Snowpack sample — Buffalo Mountain, Silverthorne, Colorado, USA (1/25/25, 10:11 AM MST)
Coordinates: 39.6222, -106.1139
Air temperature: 22 °F
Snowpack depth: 110 cm
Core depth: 30 cm
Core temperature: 42.8 °F
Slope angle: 12°, slope face: 102°
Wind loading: high
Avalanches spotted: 0
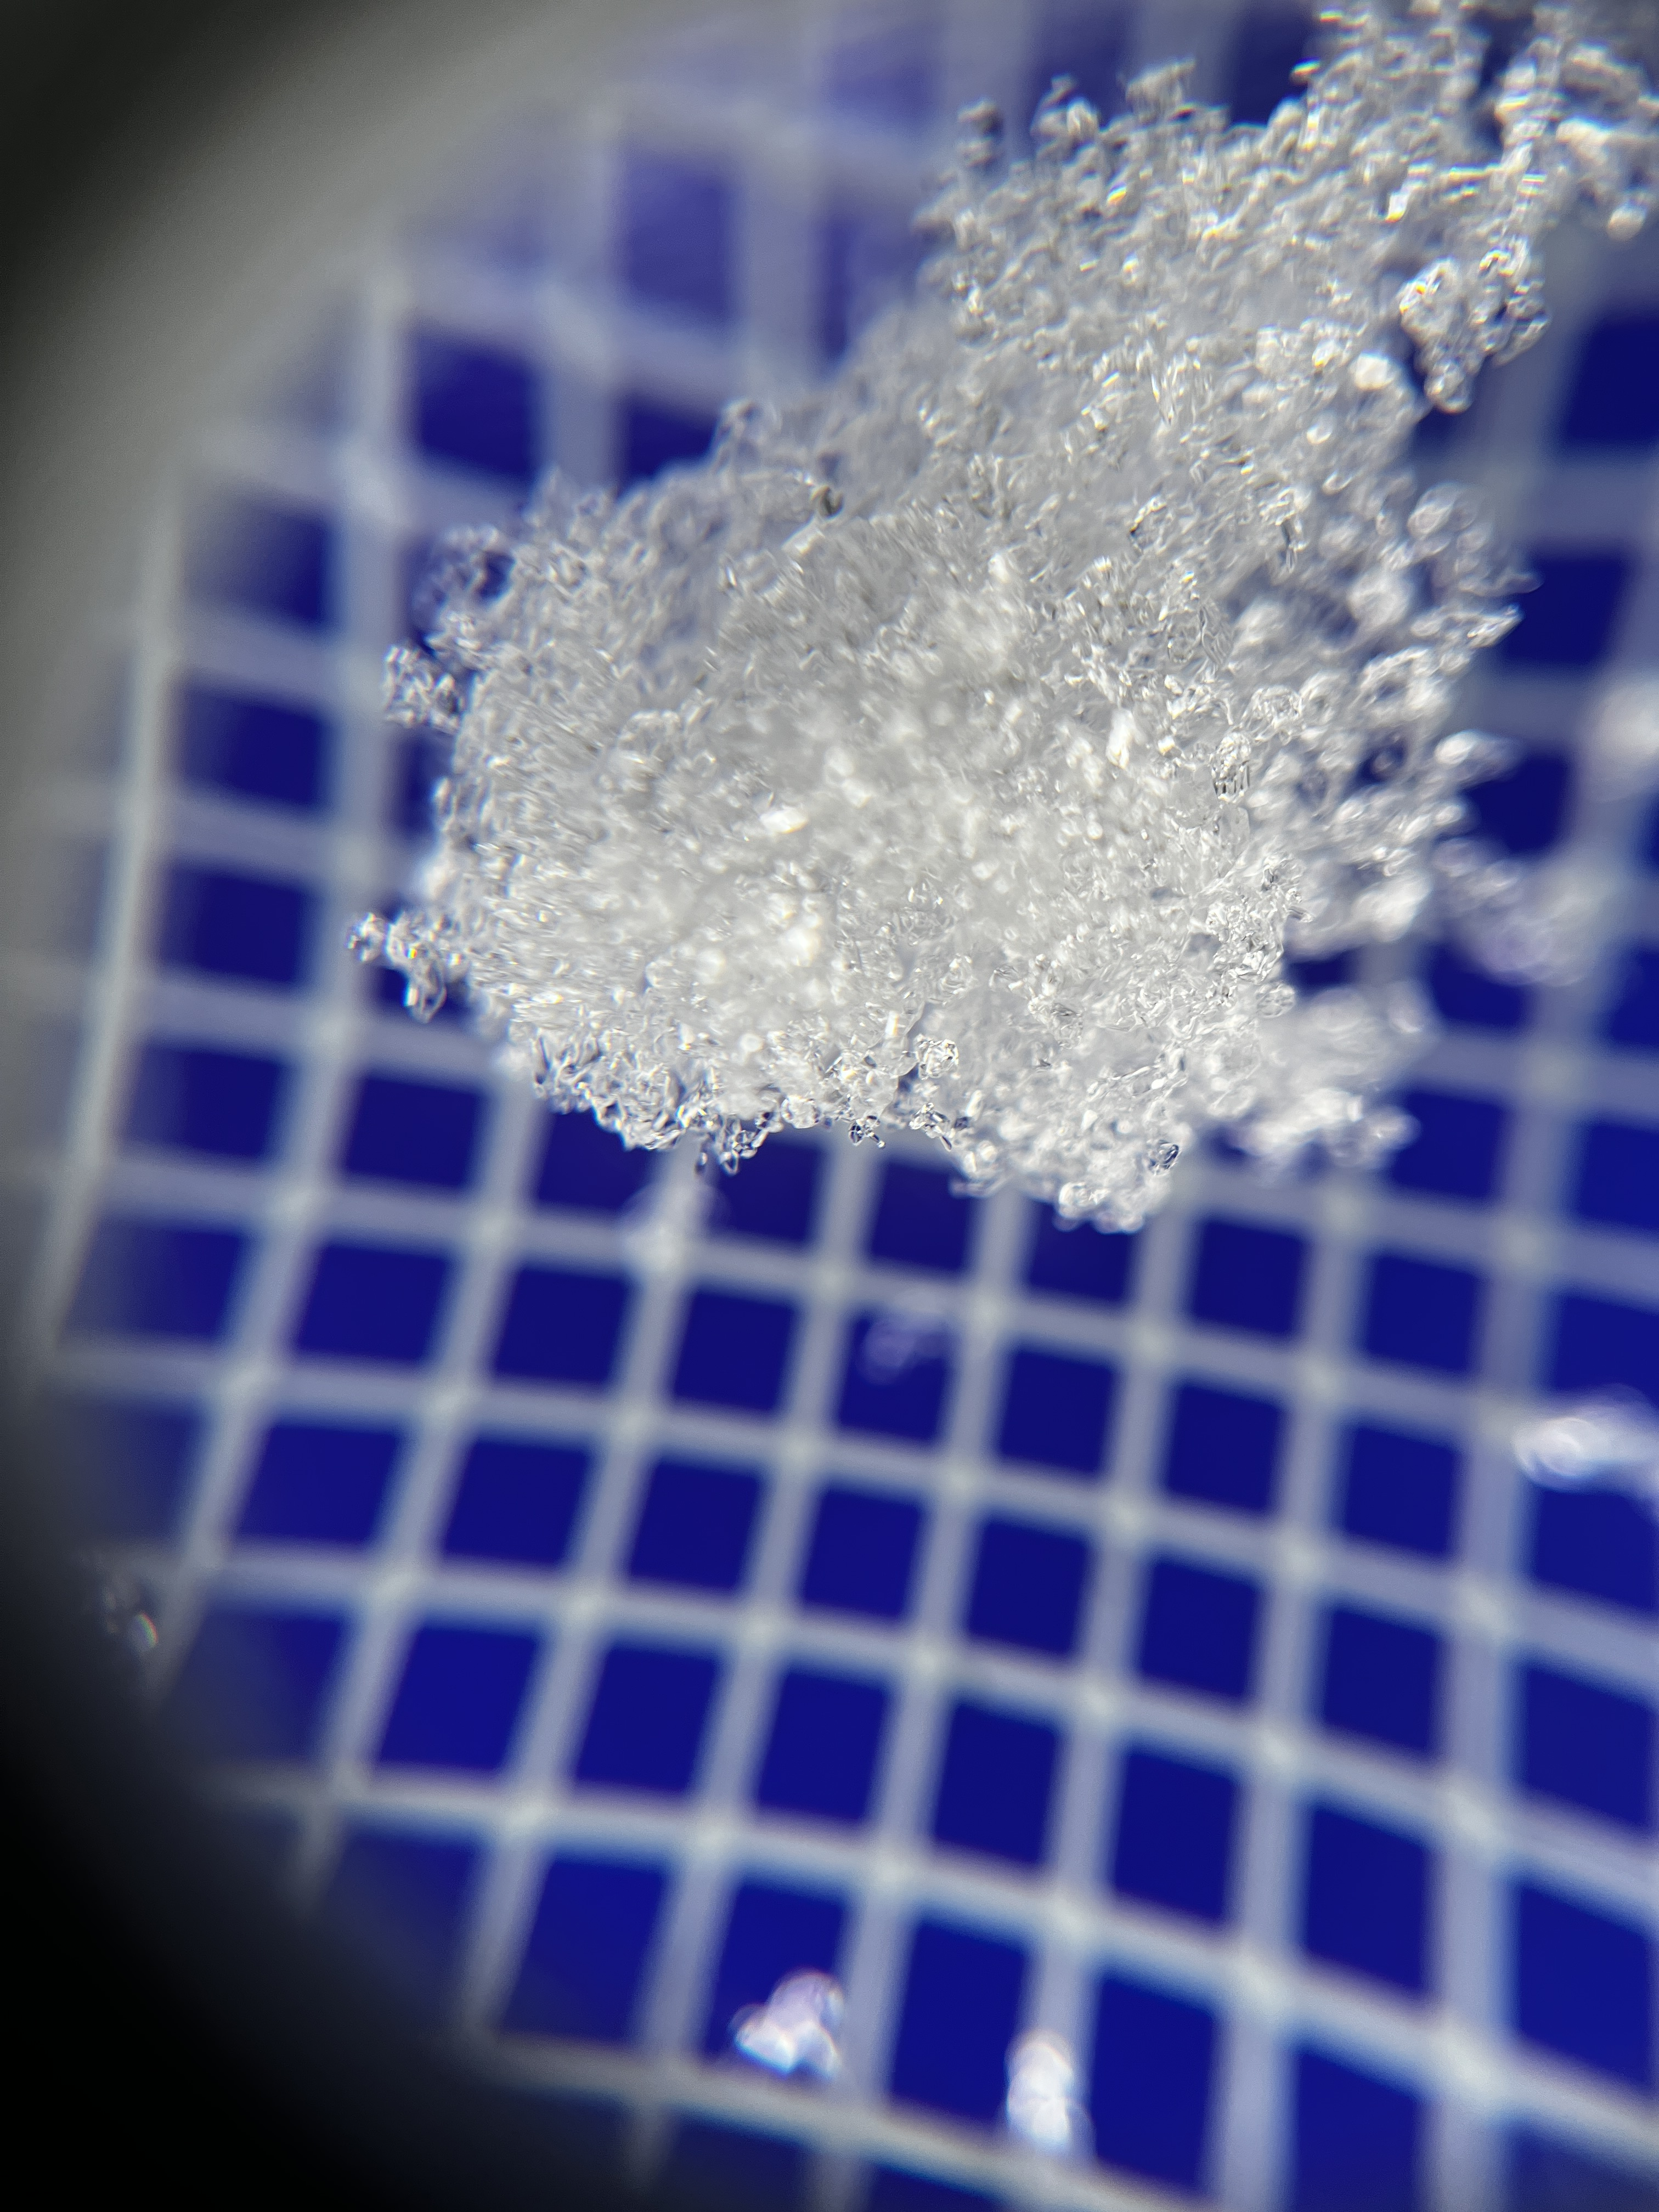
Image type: magnified_profile
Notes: No avalanches nearby, collected on the outskirts of a fire break 15 meters from the treeline, on way to Buffalo and Red Mountain